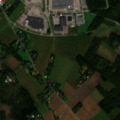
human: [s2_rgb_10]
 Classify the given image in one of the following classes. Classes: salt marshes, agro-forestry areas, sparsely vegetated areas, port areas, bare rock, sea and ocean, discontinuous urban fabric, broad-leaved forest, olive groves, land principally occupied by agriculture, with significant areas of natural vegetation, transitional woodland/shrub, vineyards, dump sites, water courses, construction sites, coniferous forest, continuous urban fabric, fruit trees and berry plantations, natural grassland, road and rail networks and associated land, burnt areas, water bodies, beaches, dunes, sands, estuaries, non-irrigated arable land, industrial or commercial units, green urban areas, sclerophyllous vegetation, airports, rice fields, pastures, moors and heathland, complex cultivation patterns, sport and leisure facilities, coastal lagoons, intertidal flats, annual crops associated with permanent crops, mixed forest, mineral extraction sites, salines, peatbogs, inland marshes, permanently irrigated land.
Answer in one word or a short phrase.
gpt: discontinuous urban fabric, industrial or commercial units, non-irrigated arable land, coniferous forest